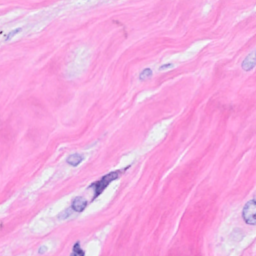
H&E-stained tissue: Breast